Here is the raw acceleration-versus-time signal recorded on a bearing housing. Classify the bearing condition as one of: normal, inner_race, outer_race, ball.
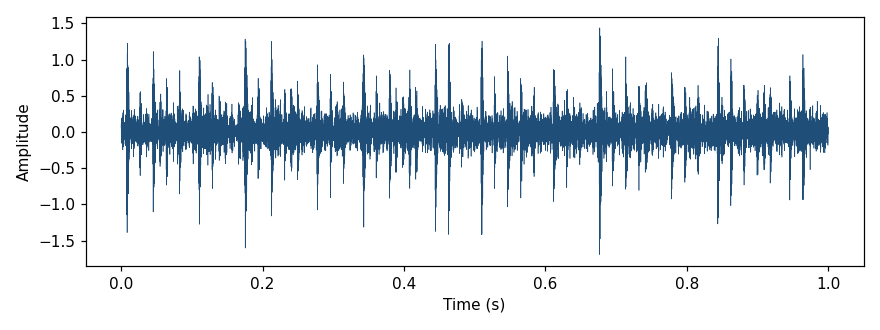
Answer: outer_race